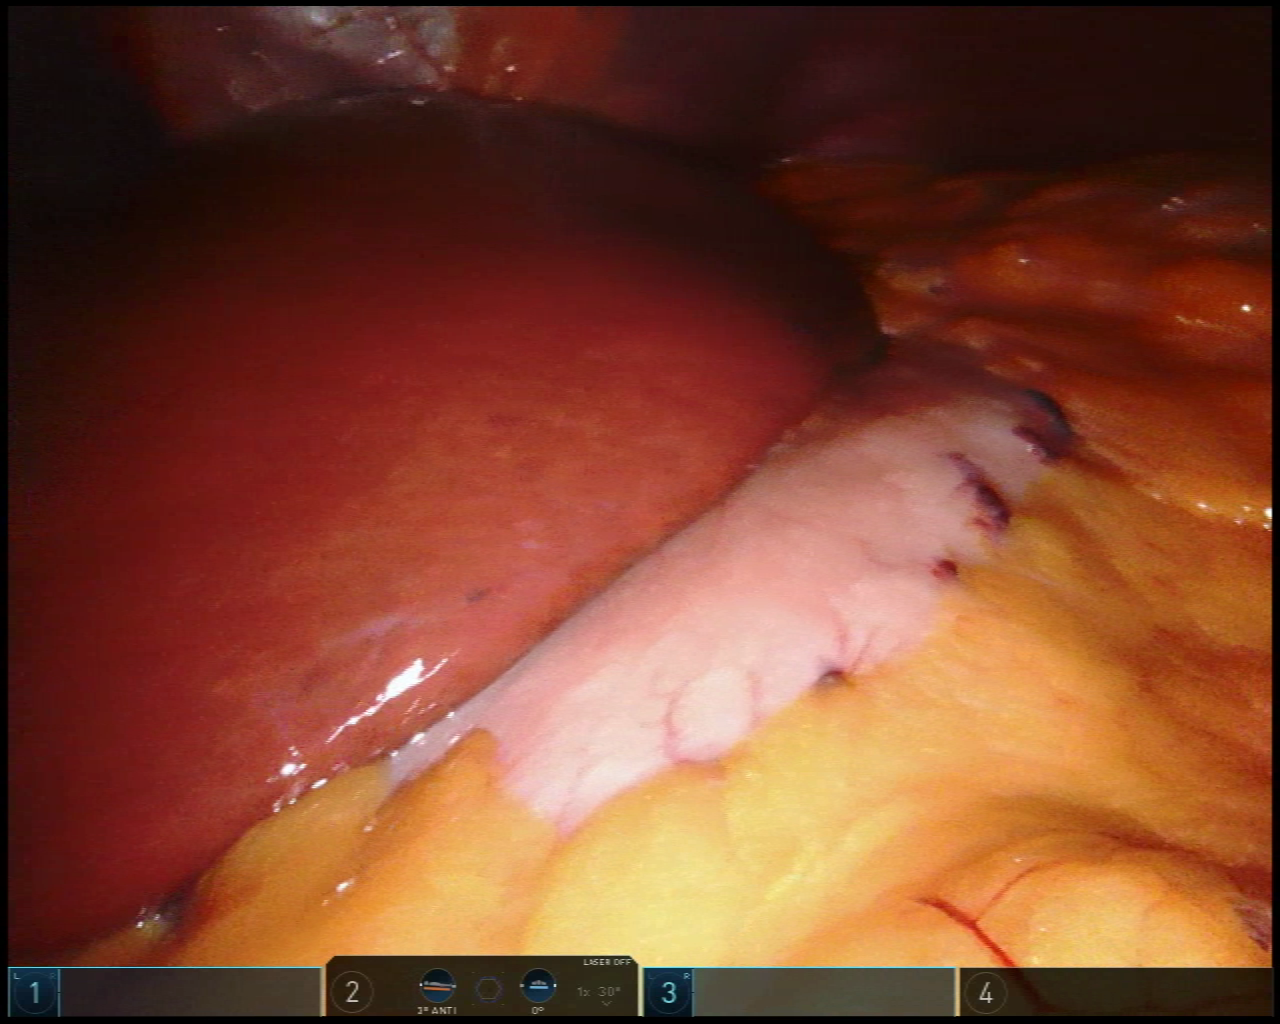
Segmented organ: liver
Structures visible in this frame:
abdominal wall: yes
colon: no
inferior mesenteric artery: no
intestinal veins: no
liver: yes
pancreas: no
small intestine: no
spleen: no
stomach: yes
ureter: no
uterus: no
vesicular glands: no